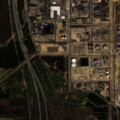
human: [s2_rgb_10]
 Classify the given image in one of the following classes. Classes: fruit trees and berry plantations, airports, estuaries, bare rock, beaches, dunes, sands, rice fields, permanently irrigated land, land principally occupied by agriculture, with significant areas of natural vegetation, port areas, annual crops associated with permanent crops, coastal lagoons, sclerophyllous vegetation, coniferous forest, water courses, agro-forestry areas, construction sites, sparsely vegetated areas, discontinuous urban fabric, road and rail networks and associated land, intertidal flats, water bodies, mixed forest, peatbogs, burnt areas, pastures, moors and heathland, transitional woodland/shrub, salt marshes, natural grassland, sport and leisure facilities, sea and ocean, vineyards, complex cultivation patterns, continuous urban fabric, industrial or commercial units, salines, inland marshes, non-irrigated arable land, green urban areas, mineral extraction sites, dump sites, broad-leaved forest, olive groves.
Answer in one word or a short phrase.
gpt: industrial or commercial units, road and rail networks and associated land, complex cultivation patterns, broad-leaved forest, coniferous forest